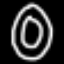
Label: donut